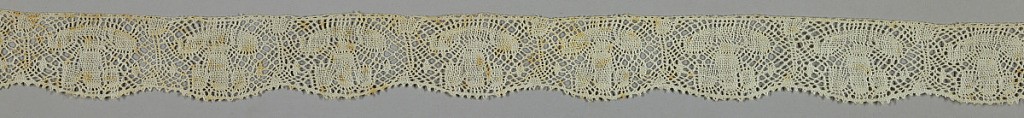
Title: Edge
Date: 17th century
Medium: linen Technique: bobbin lace (Valenciennes ground)
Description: Conventionalized flower motif in a square field.